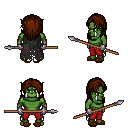
a pixel art fantasy rpg character, male body template, orc, green skin, black tattered cape, red pants, brown long hairstyle, metal gloves, brown slippers, spear, four views (front, back, left, right), 2x2 character sprite sheet, small pixel art, hard edges, no anti-aliasing